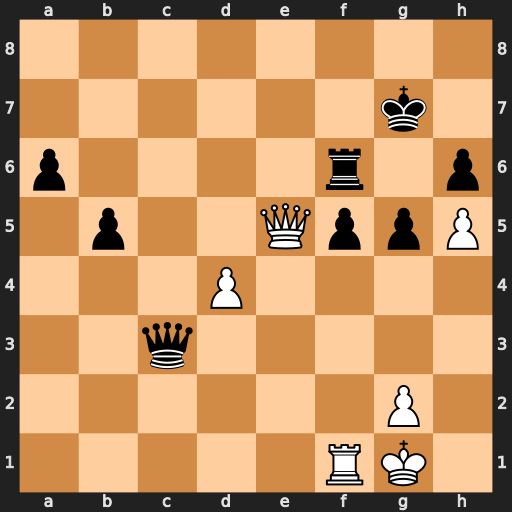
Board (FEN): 8/6k1/p4r1p/1p2QppP/3P4/2q5/6P1/5RK1
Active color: w
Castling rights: -
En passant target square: -
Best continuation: Rxf5 Qe3+ Qxe3